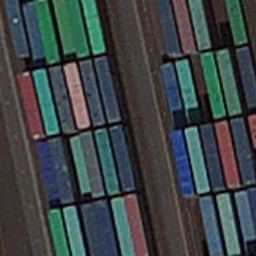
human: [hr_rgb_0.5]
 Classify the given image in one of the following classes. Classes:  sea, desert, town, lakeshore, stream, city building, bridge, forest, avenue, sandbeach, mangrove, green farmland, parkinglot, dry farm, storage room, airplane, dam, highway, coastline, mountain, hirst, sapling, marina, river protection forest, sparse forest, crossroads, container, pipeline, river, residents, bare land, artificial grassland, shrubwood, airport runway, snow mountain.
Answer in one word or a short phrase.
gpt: container